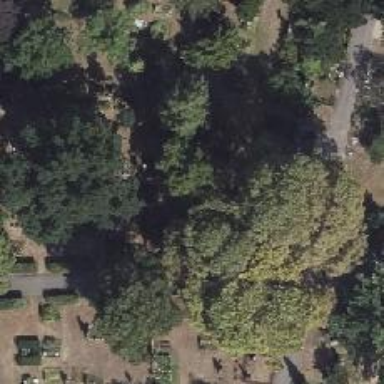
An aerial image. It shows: Historic tomb in cemetery.